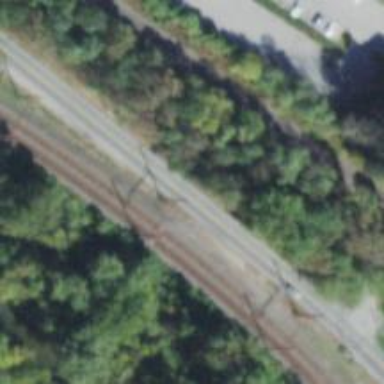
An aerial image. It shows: Railway track.